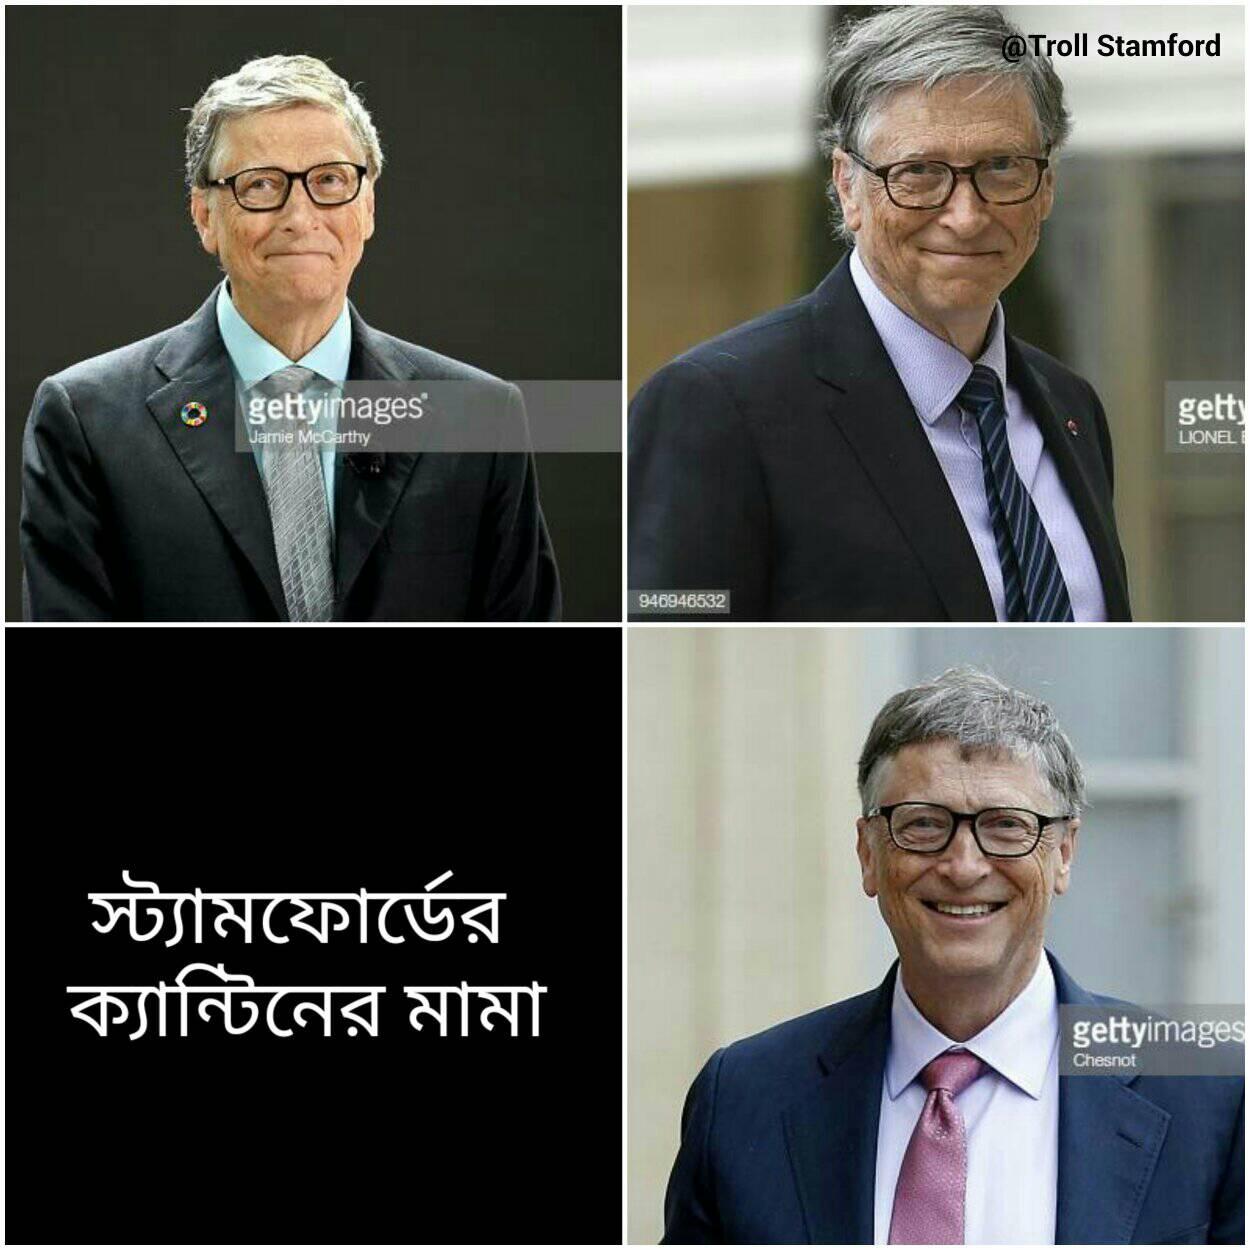
Caption: স্ট্যামফোর্ডের ক্যান্টিনের মামা
Label: non-hate